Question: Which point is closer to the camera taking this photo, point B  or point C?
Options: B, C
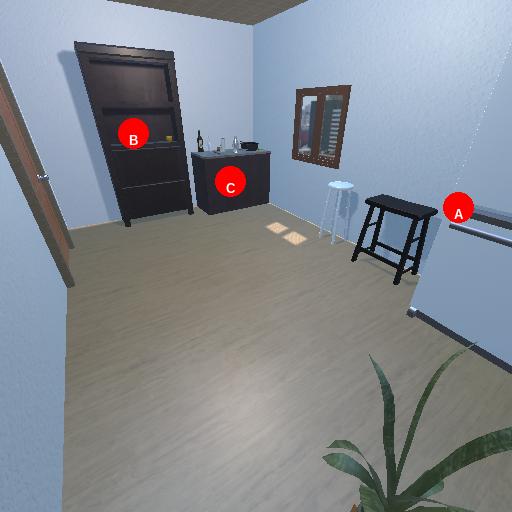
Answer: B